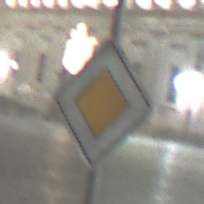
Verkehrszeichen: Vorfahrtsstrasse
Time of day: Night
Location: Outdoor (Urban)
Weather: PartlyCloudy
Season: NotSpecified
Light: Artificial